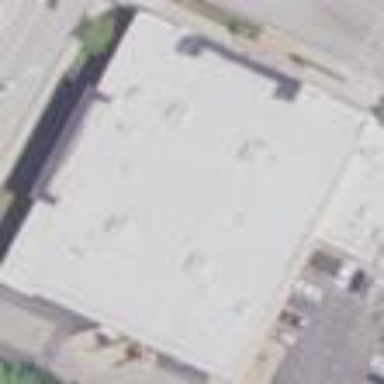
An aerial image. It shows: Retail building.